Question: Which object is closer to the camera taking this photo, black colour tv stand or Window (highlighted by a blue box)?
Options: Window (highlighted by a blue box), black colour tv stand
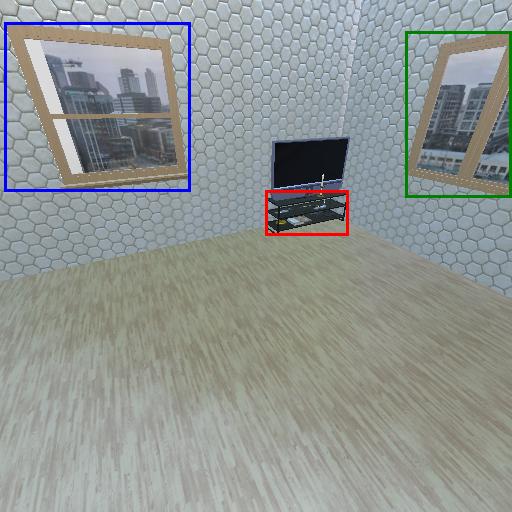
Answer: Window (highlighted by a blue box)